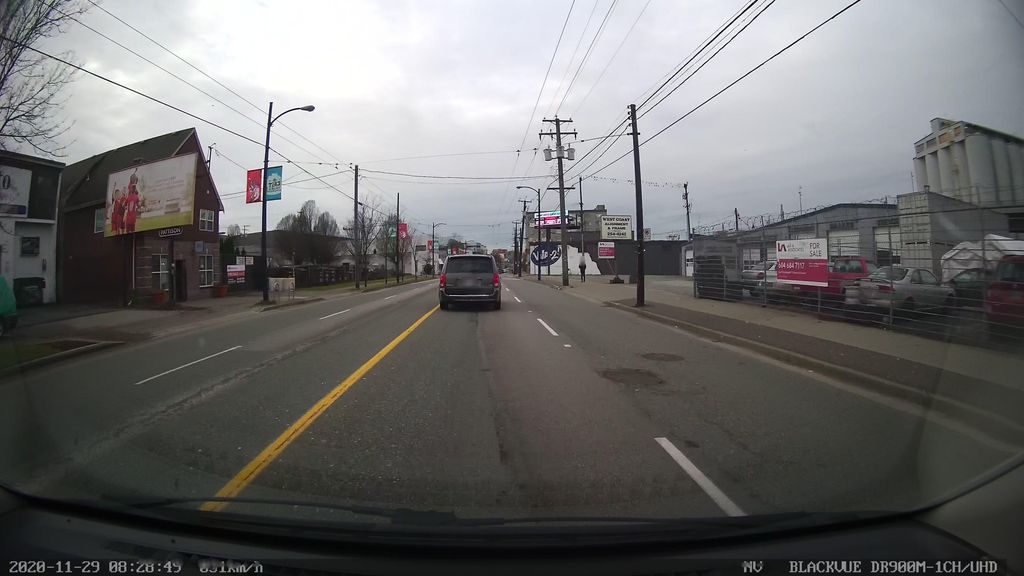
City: vancouver